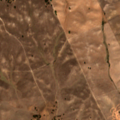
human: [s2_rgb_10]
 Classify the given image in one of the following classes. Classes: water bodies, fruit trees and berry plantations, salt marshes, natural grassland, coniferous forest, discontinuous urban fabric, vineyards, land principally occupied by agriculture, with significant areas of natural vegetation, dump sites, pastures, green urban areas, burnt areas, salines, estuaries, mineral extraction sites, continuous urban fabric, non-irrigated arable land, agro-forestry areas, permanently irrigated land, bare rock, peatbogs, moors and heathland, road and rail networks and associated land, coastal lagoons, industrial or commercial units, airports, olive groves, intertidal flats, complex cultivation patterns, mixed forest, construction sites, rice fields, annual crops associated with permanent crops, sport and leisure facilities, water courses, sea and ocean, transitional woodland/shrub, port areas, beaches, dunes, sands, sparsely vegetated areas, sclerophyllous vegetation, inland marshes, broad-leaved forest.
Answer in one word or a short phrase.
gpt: non-irrigated arable land, mixed forest